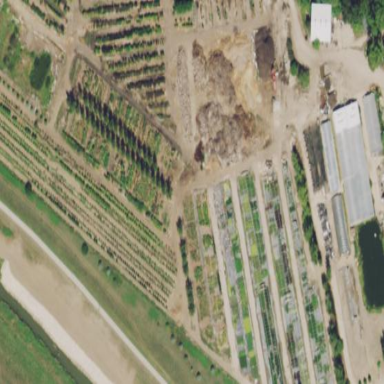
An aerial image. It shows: Plant nursery.